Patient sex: F
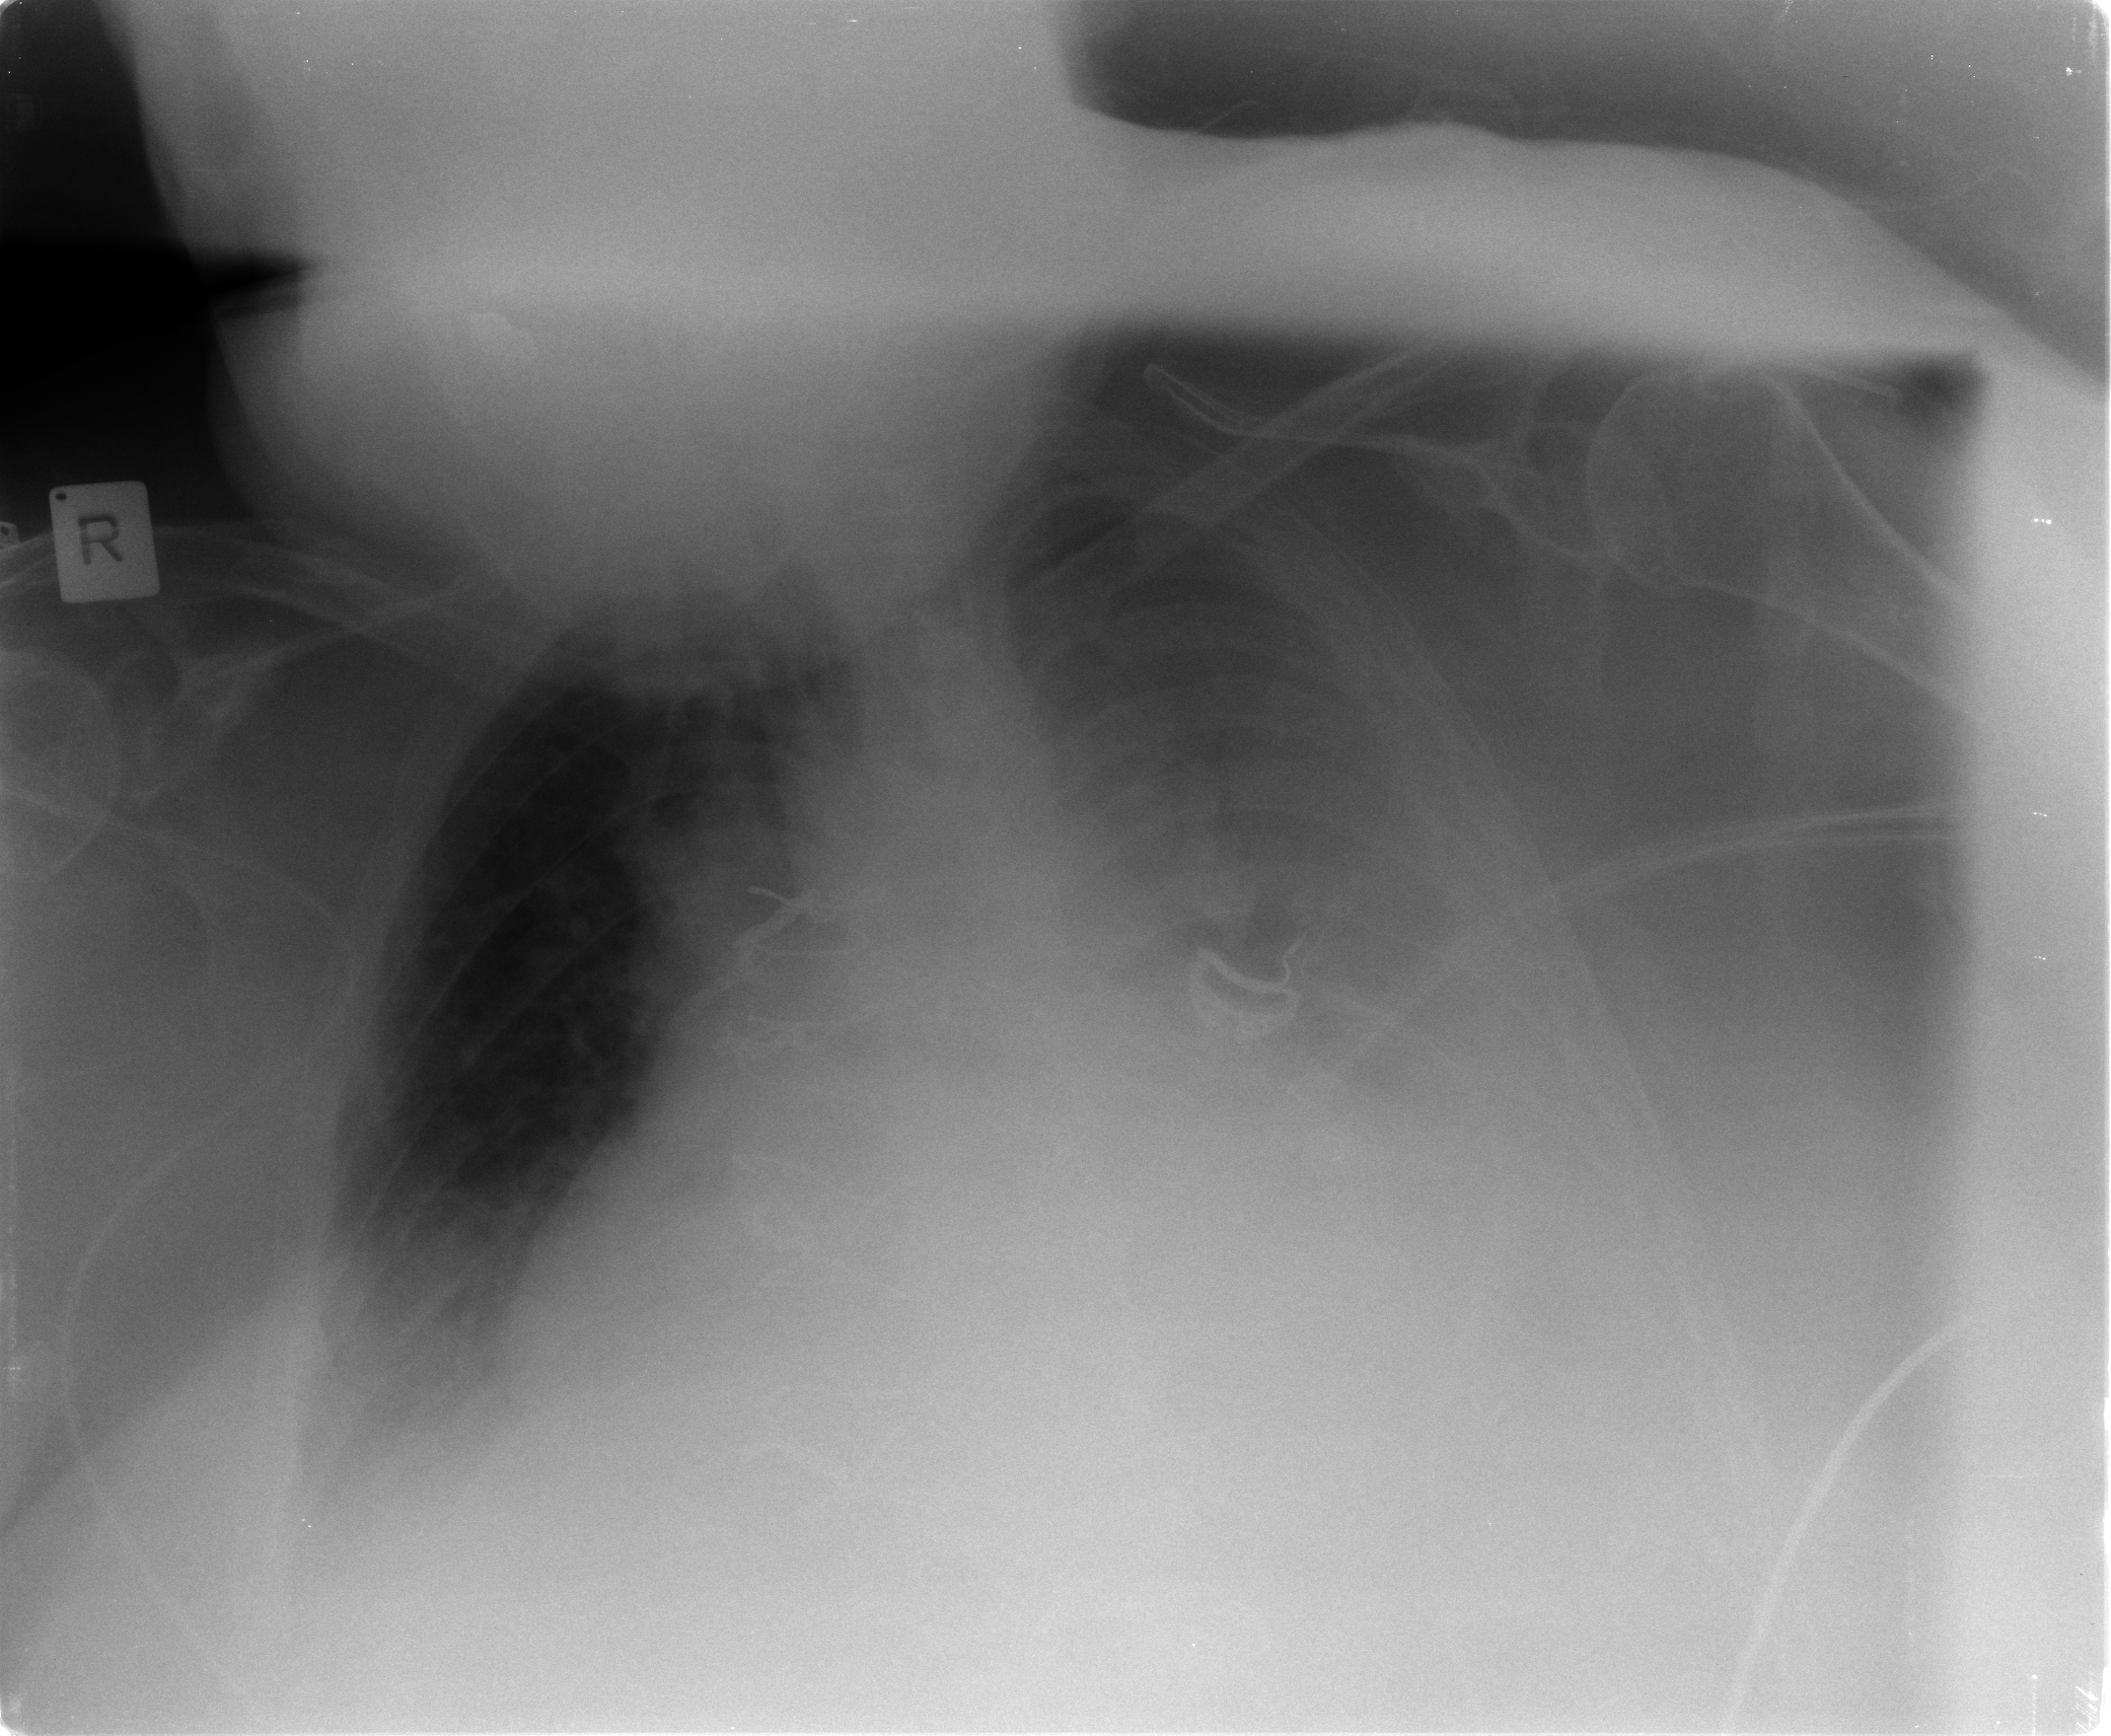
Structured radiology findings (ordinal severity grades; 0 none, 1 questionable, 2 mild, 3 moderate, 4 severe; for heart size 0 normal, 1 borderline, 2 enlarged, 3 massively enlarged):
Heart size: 3
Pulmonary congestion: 2
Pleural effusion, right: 2
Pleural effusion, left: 3
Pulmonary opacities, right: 0
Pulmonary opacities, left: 0
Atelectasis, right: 2
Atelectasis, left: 3